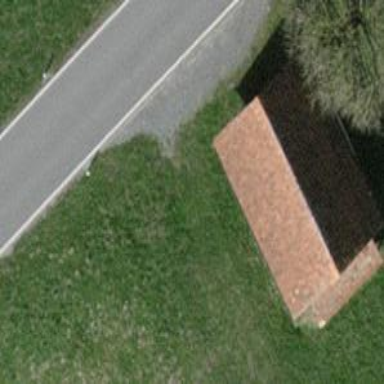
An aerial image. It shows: Barn.